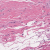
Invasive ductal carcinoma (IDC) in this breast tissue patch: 0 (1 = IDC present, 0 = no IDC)